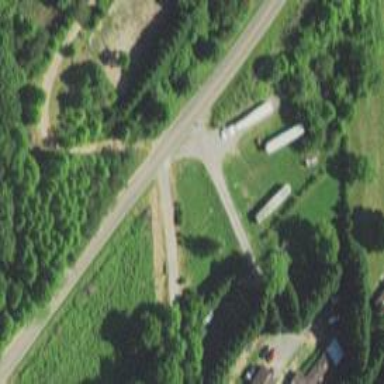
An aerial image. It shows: Culvert tunnel.